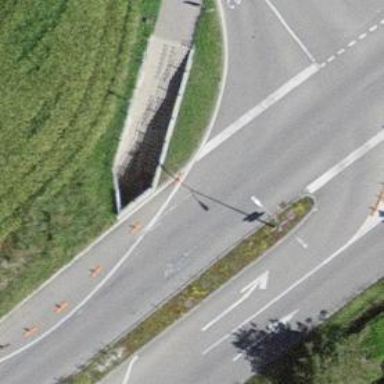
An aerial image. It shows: Footway passing through tunnel.